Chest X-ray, PA view. Patient: 55 years old, sex F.
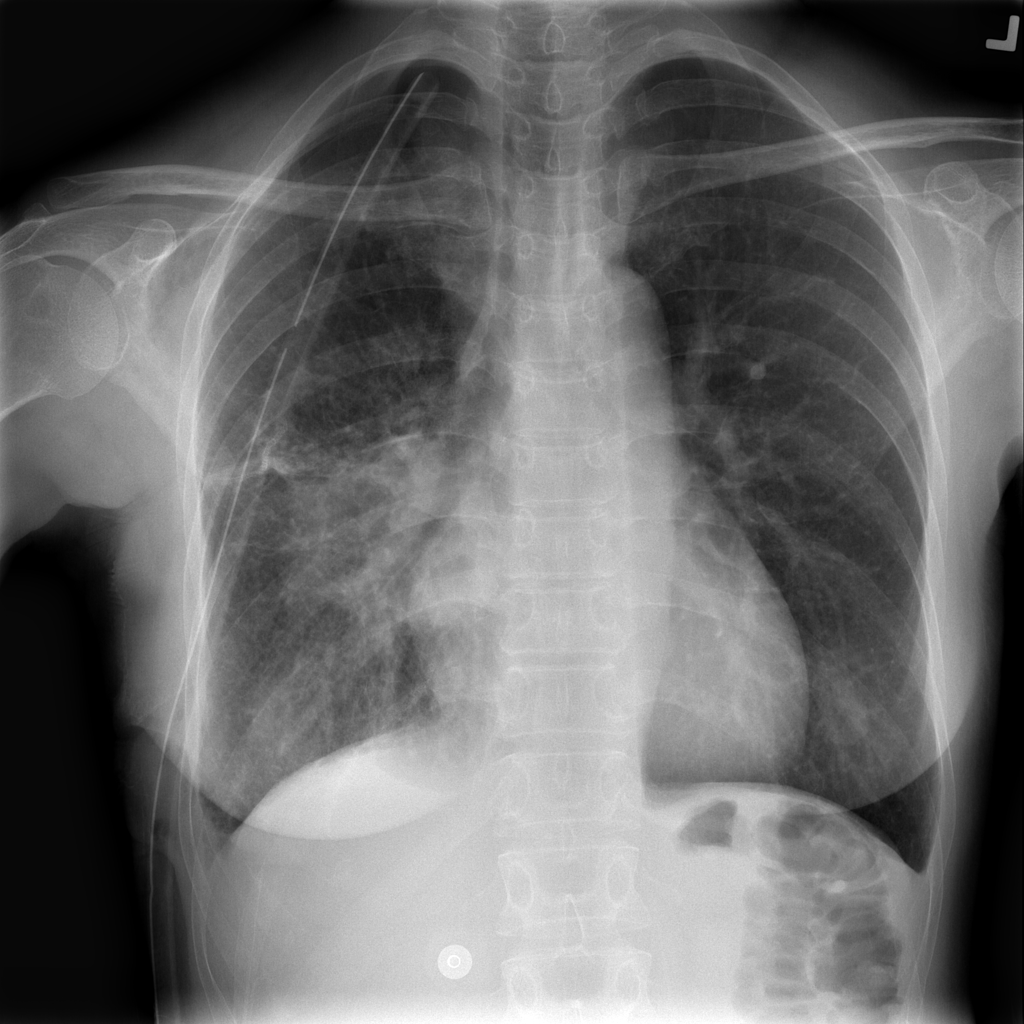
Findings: Infiltration, Pneumothorax